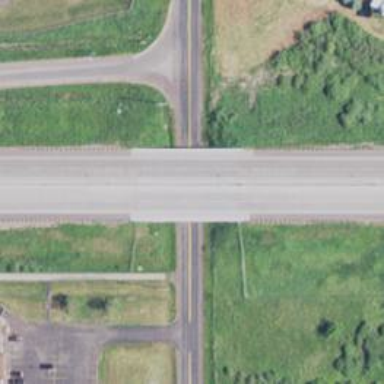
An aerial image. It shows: Primary highway expressway that includes bridge.